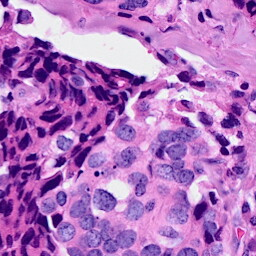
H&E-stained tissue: Breast